Field crop: maize
Growth stage: 2
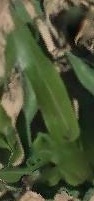
Species: maize